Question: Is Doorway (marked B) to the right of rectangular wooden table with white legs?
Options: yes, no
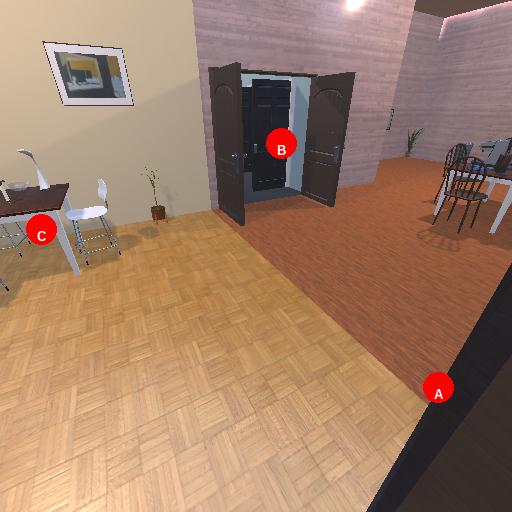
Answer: yes